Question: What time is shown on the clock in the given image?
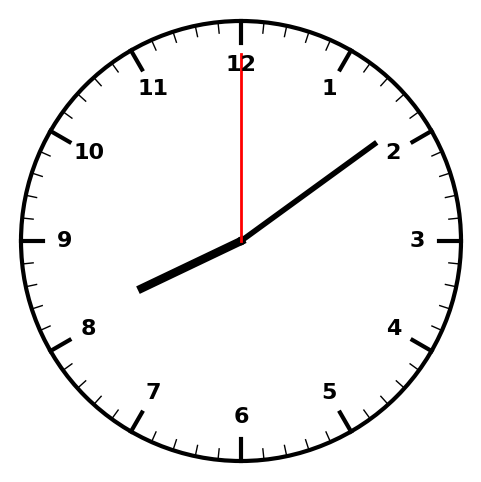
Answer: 08:09:00